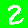
Digit: 2